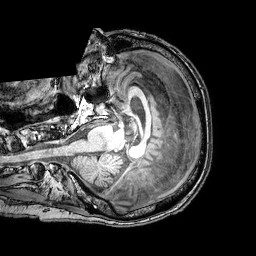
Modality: T1w
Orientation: axial
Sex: male
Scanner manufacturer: philips
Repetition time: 0.008204 s
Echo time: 0.00376 s